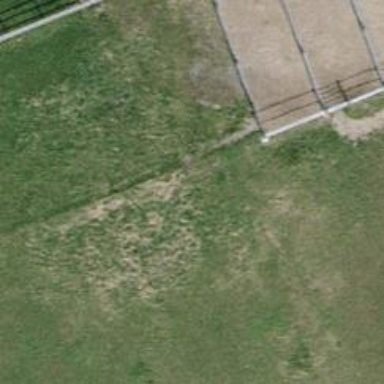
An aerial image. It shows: Gate.